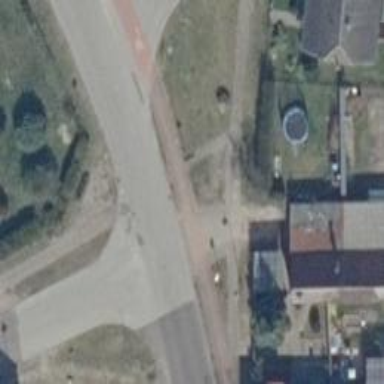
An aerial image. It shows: Tertiary road with asphalt surface and cycle track.